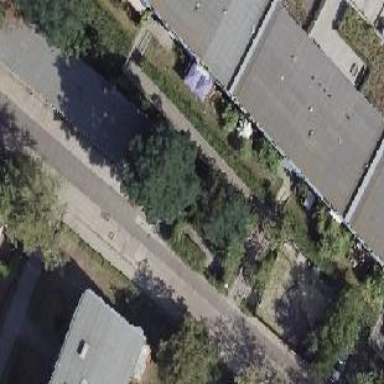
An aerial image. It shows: Group of garages.